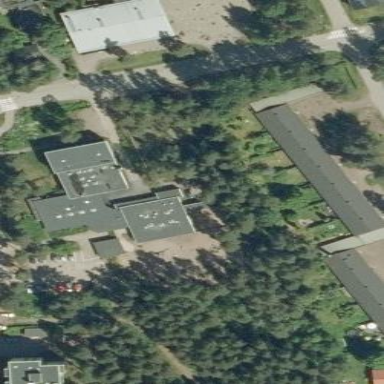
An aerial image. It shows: Public building.